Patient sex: M
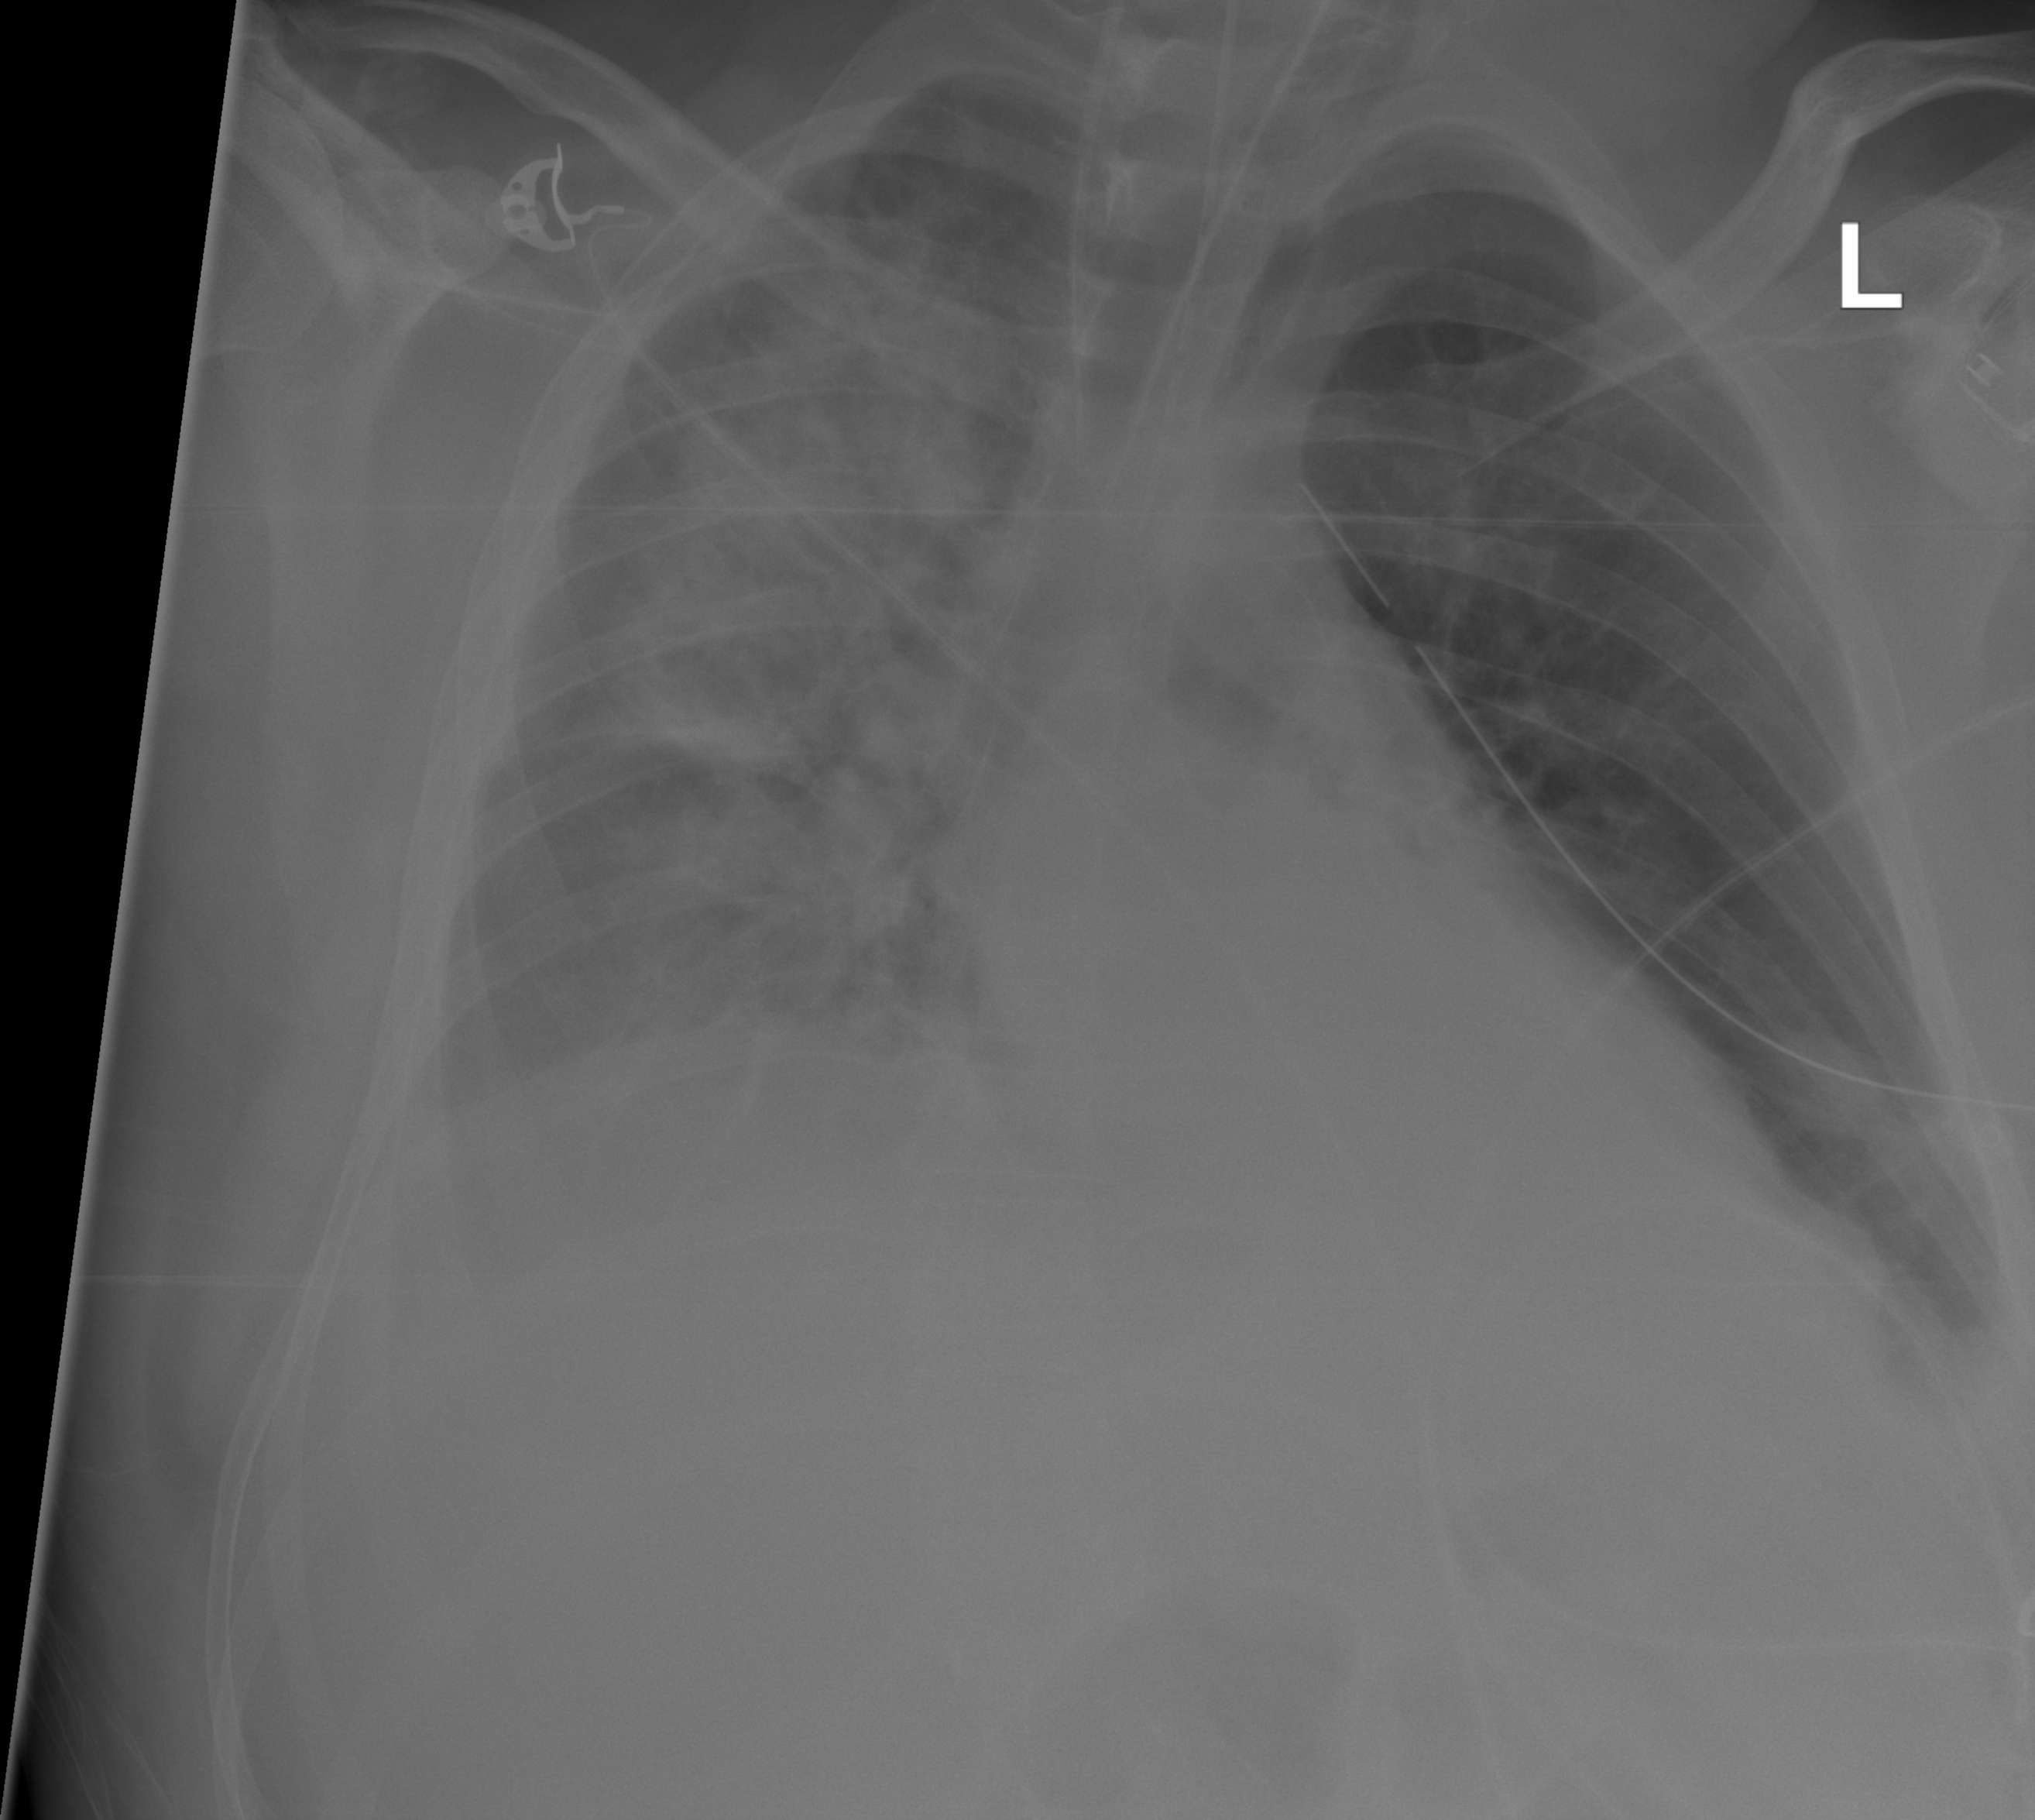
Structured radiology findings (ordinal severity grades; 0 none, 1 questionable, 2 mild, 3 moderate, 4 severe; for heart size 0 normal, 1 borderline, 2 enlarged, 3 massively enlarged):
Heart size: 0
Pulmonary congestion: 0
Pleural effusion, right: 0
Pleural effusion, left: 0
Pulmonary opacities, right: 3
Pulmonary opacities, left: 0
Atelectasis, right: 3
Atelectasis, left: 3